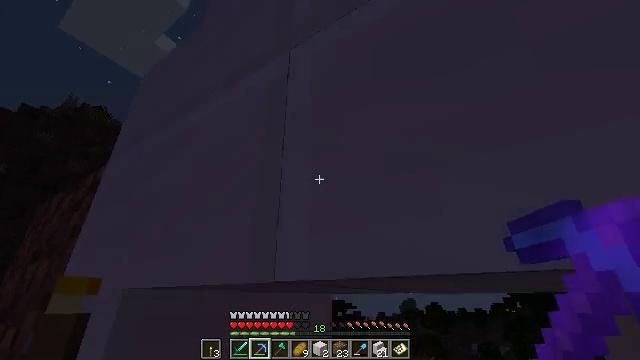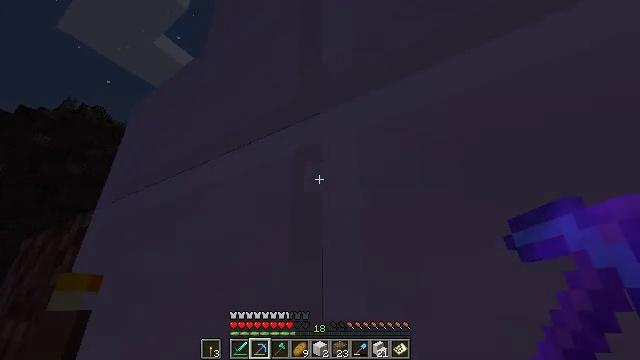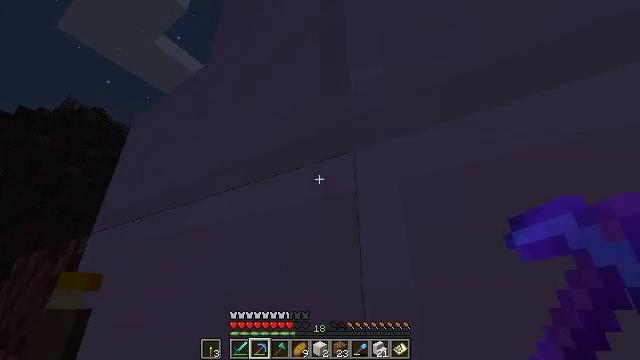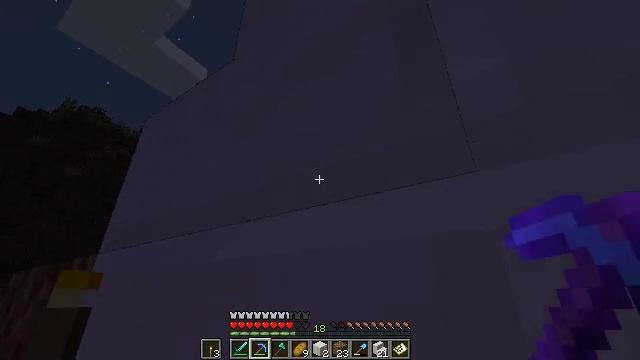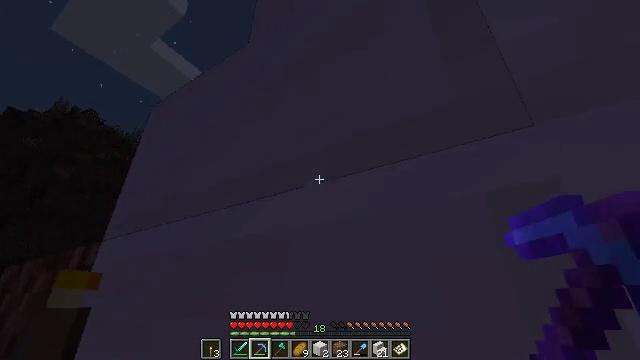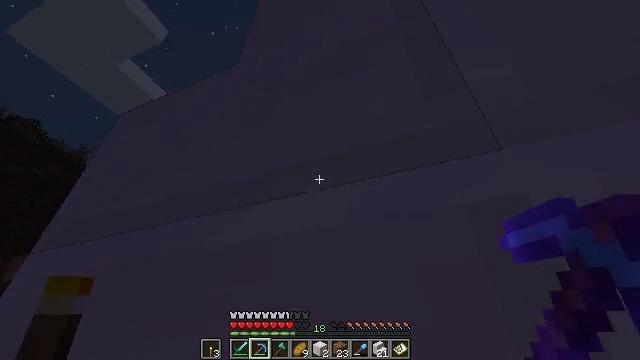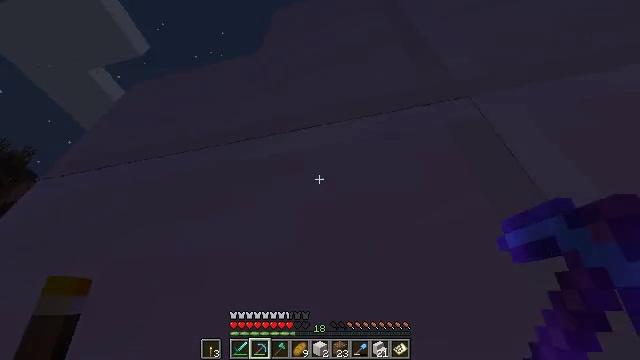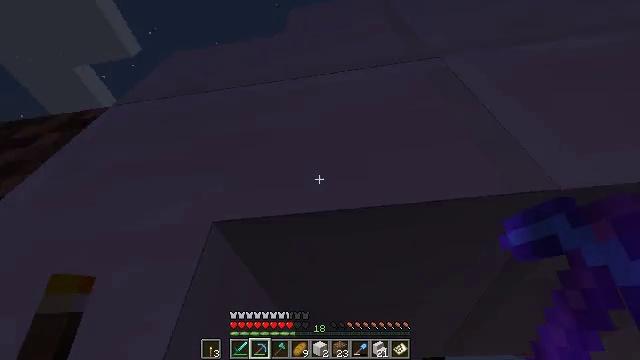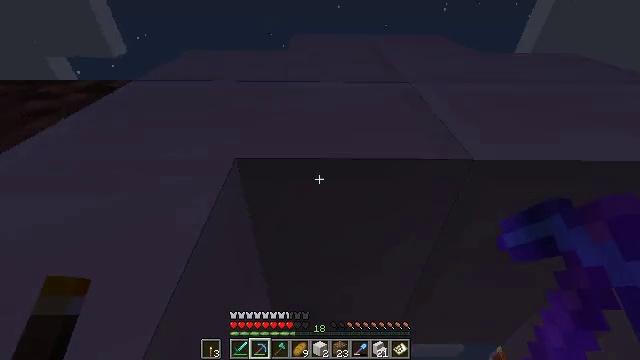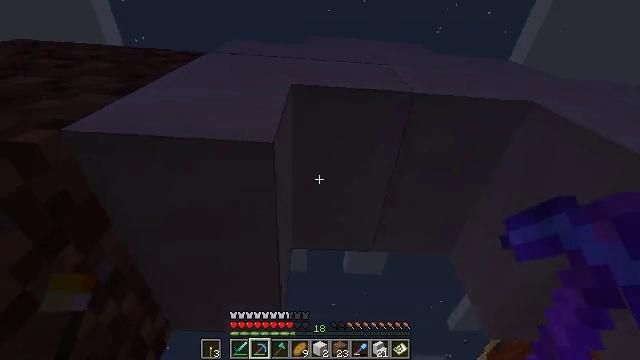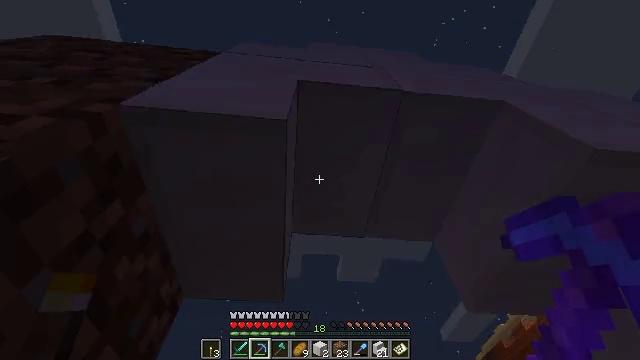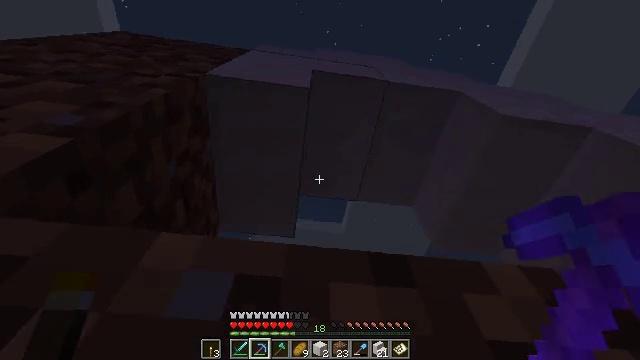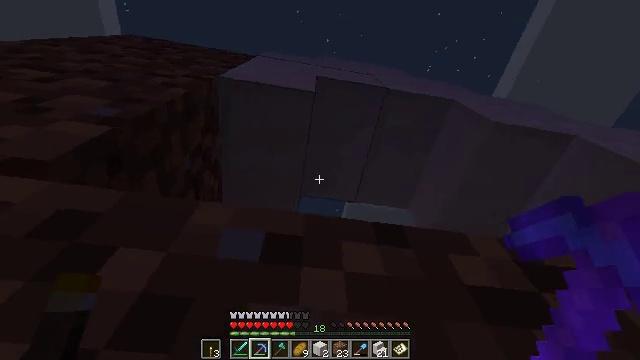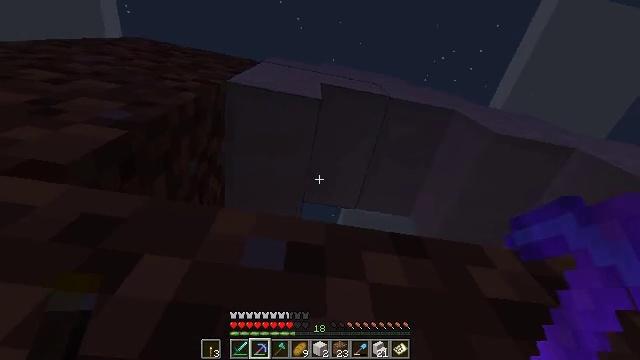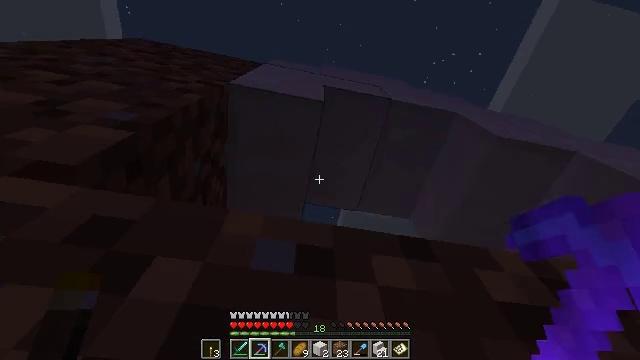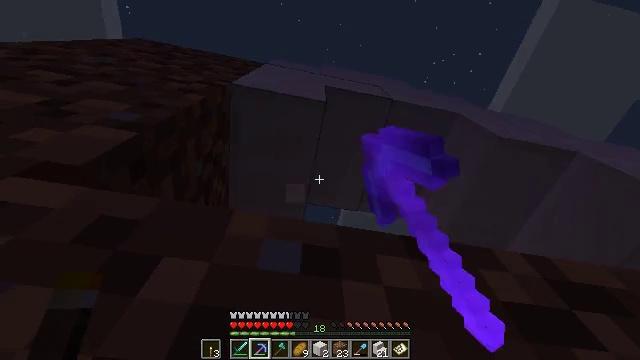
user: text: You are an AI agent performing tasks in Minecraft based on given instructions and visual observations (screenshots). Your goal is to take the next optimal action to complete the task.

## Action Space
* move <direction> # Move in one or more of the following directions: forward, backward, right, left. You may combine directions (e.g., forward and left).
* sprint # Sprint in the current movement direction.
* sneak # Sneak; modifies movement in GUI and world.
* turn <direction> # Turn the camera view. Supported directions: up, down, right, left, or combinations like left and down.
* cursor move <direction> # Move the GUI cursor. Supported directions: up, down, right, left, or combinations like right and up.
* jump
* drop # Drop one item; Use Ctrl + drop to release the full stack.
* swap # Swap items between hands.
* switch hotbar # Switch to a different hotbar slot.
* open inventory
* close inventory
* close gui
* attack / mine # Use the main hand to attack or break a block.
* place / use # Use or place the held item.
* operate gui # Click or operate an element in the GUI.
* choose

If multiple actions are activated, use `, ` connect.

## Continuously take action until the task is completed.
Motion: motion action
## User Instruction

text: Break the quartz stairs block.
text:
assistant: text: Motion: move forward, jump
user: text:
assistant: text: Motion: move forward, jump
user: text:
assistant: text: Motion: move forward
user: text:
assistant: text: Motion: turn right and up
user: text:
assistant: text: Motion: turn right and up
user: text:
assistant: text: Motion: turn right and up
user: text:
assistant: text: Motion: turn right and up
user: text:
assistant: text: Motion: turn right and up
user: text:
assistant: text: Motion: turn right and up
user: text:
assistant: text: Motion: turn right and up
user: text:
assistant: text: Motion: turn right and up
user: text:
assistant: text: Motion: turn right and up
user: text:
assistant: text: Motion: turn right and up
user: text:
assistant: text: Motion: attack / mine
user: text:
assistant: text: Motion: attack / mine
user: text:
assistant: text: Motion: attack / mine
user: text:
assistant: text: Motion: attack / mine
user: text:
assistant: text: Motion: attack / mine
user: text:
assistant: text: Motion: attack / mine
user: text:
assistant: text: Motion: attack / mine
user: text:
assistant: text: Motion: attack / mine
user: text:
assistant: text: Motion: attack / mine
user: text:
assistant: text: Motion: turn right and up, attack / mine
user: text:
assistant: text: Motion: turn right and up, attack / mine
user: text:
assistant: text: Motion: attack / mine
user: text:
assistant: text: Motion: attack / mine
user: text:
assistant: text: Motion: turn right, attack / mine
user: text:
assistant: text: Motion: turn right, attack / mine
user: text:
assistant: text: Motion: turn right, attack / mine
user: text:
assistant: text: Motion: attack / mine